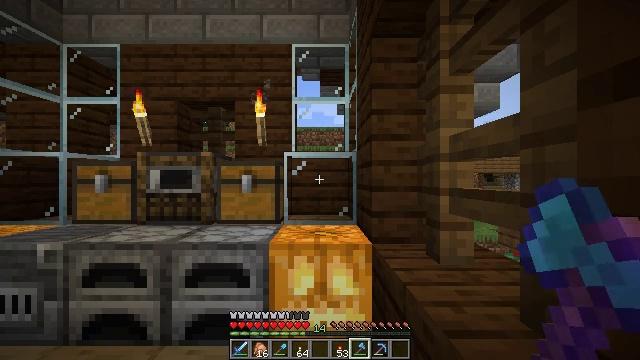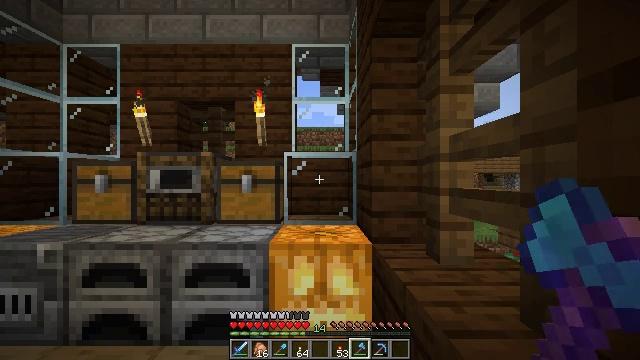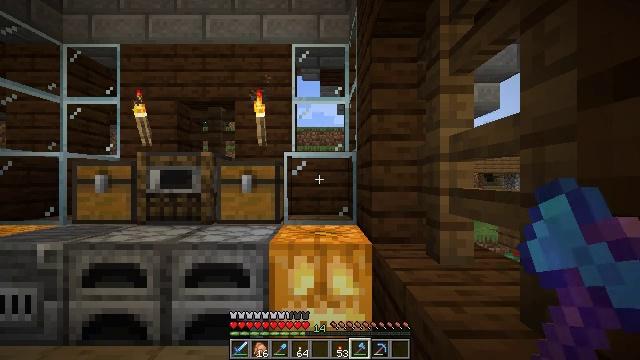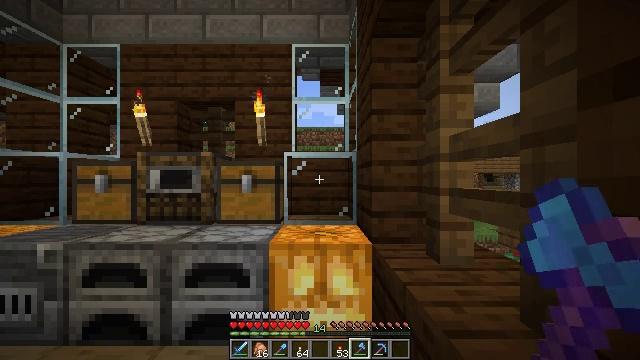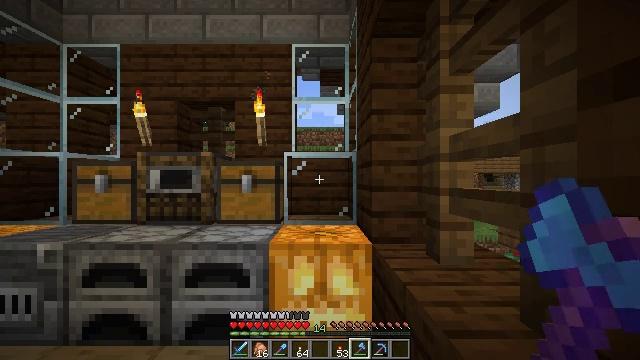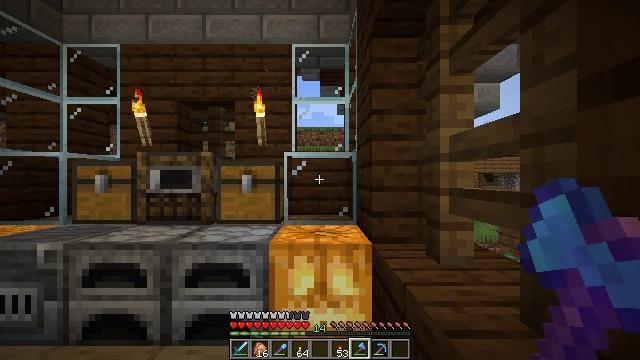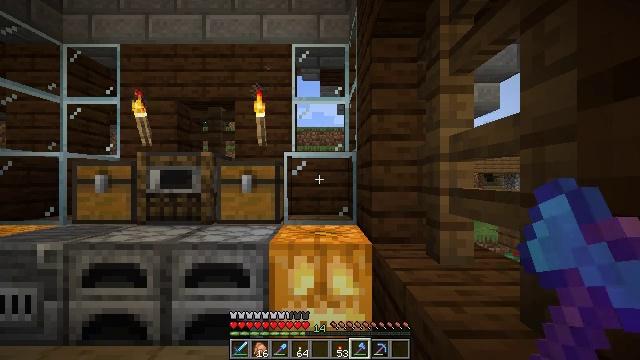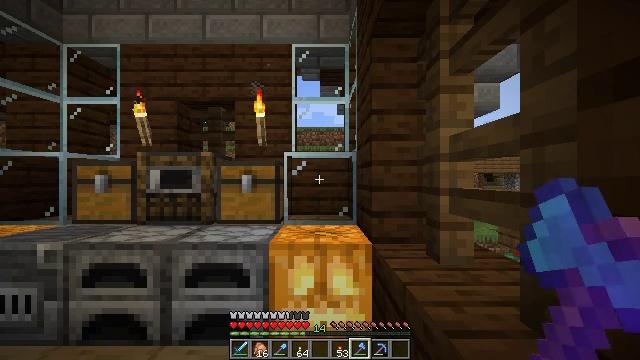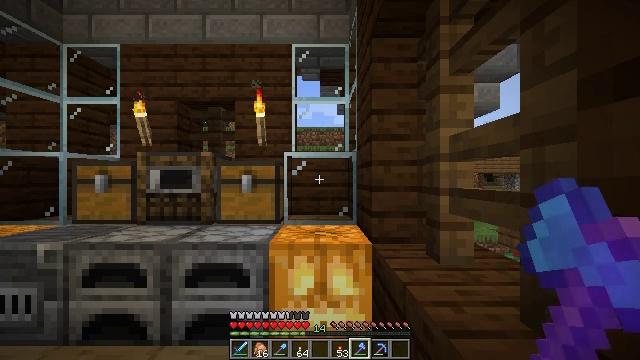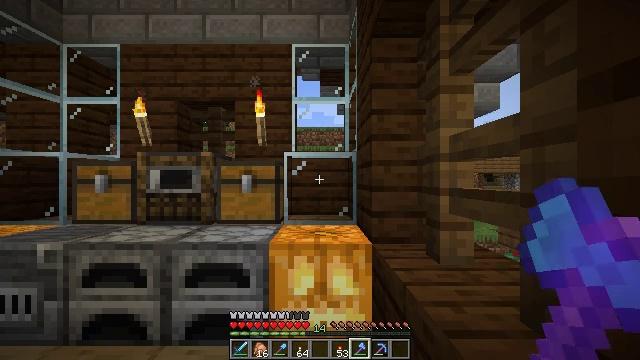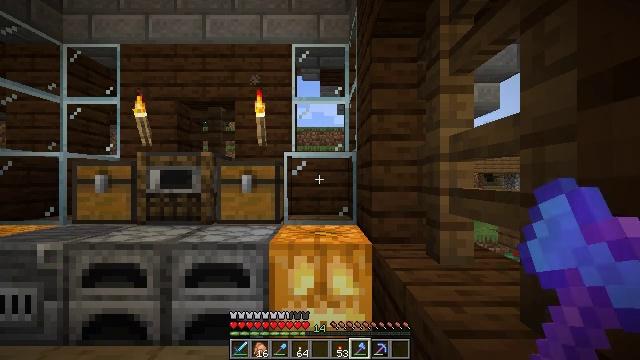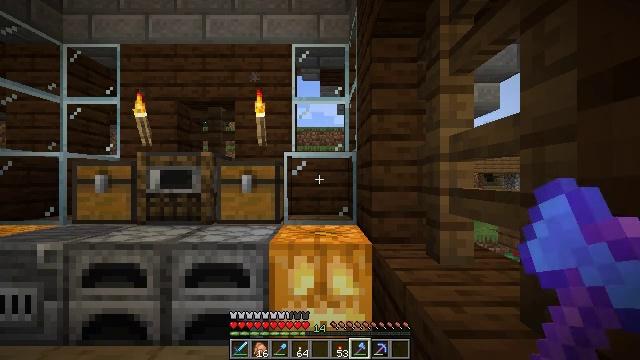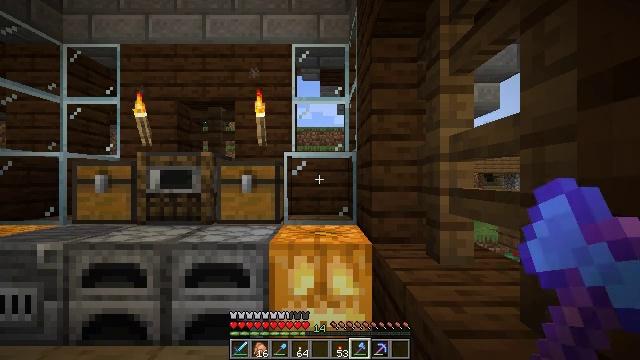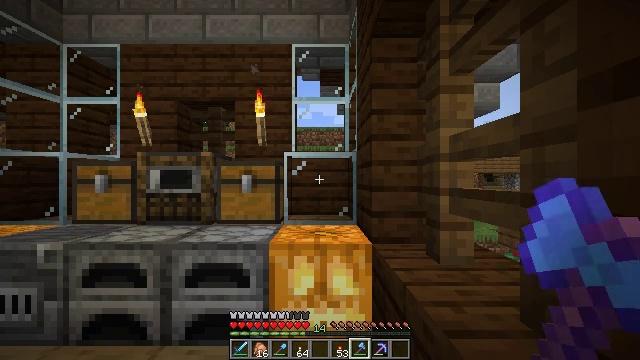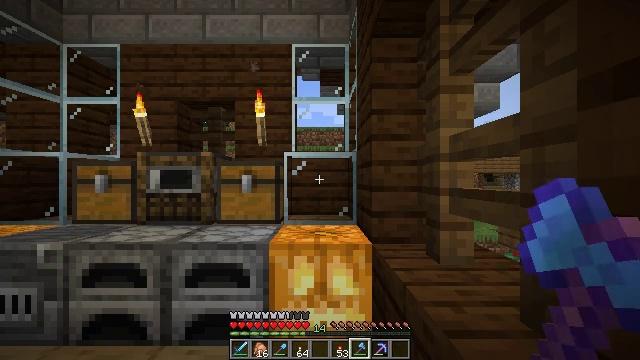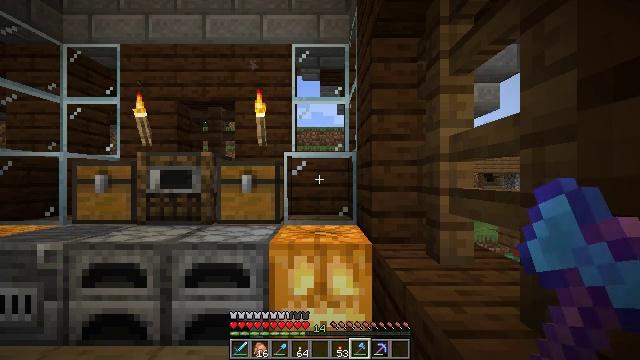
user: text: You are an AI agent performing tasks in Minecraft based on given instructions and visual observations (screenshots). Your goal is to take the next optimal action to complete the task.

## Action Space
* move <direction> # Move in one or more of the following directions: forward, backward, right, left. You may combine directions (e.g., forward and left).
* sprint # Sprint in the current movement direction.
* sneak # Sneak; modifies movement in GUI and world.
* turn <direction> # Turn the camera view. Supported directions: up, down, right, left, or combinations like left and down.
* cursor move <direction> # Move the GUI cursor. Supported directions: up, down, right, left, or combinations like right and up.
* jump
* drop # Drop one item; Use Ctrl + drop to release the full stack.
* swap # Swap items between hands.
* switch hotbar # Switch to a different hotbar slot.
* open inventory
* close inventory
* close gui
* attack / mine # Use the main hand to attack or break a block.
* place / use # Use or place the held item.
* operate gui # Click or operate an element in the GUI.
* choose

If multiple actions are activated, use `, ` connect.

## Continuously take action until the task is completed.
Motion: motion action
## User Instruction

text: Create a brown bed in the crafting grid.
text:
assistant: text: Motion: no_op
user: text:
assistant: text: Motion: no_op
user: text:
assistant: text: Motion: no_op
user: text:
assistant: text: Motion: no_op
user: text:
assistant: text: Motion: no_op
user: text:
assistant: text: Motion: no_op
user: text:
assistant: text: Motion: no_op
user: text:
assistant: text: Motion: no_op
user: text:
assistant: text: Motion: no_op
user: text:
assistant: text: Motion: no_op
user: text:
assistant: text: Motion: no_op
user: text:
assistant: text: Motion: no_op
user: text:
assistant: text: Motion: no_op
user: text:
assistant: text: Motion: no_op
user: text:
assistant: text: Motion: no_op
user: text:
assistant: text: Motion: no_op
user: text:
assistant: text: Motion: no_op
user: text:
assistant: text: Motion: no_op
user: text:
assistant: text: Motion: no_op
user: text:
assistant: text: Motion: no_op
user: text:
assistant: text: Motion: no_op
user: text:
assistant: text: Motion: no_op
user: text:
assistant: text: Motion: no_op
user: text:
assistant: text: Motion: no_op
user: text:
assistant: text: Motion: no_op
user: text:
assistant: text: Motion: no_op
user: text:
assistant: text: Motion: no_op
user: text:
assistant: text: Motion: no_op
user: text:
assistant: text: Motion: no_op
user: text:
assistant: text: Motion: no_op